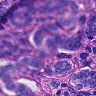
Metastatic tissue present: yes